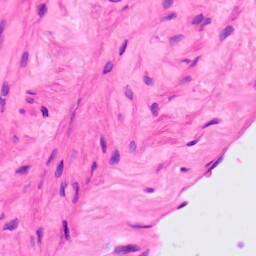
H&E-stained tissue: Lung